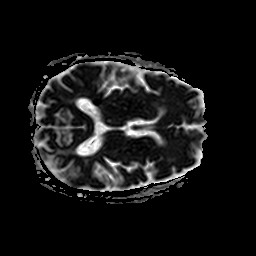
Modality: ADC
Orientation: axial
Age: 62
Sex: male
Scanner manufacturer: philips
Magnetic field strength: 1.5 T
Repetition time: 4.811 s
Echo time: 0.07764 s